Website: lowes
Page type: billing-address
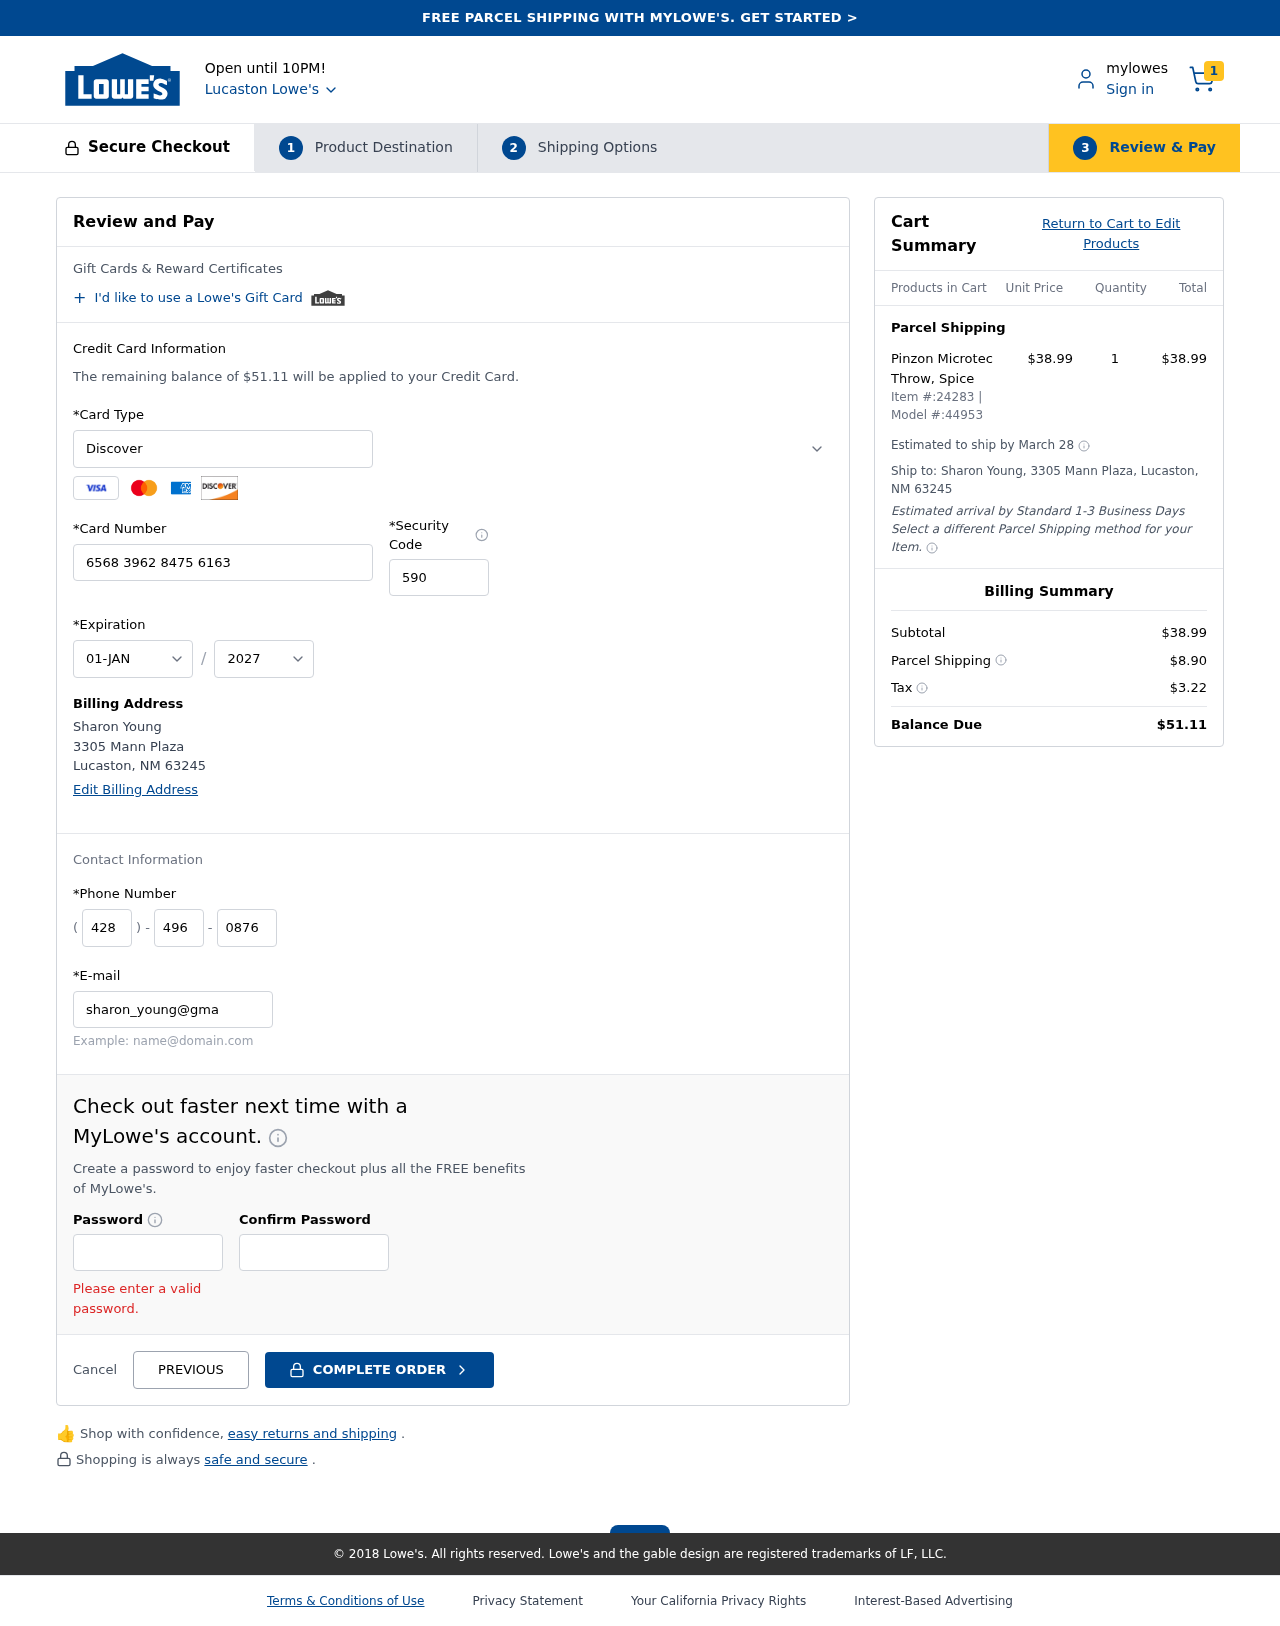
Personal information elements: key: PII_CARD_CVV
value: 590
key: PII_CARD_EXPIRY_MONTH
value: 01
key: PII_CARD_EXPIRY_YEAR
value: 27
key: PII_CARD_NUMBER
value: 6568 3962 8475 6163
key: PII_CARD_TYPE
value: Discover
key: PII_CITY
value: Lucaston
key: PII_CITY_STATE_ZIP
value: Lucaston, NM 63245
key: PII_EMAIL
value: sharon_young@gmail.com
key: PII_FULLNAME
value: Sharon Young
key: PII_PHONE_AREA
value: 428
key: PII_PHONE_PREFIX
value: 496
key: PII_PHONE_SUFFIX
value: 0876
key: PII_STREET
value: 3305 Mann Plaza
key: PII_FULLNAME2
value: Sharon Young
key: PII_STATE_ABBR
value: NM
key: PII_POSTCODE
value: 63245
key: PII_POSTCODE_FULL
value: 63245
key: PII_CITY_STATE
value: Lucaston, NM
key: PII_POSTCODE_NUMERIC
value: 63245
Product elements: key: PRODUCT1_NAME
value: Pinzon Microtec Throw, Spice
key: PRODUCT1_PRICE
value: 38.99
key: PRODUCT1_QUANTITY
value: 1
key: PRODUCT_ITEM_NUMBER
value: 24283
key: PRODUCT_MODEL_NUMBER
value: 44953
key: PRODUCT1_LINE_TOTAL
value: $38.99
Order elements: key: ORDER_NUM_ITEMS
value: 1
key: ORDER_TOTAL
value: $51.11
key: ORDER_SHIPPING_DATE
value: March 28
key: ORDER_SUBTOTAL
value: $38.99
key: ORDER_SHIPPING_COST
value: $8.90
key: ORDER_TAX
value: $3.22